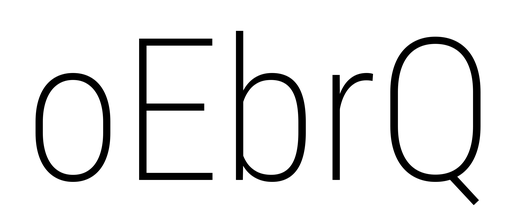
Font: Roboto_Condensed_ExtraLight